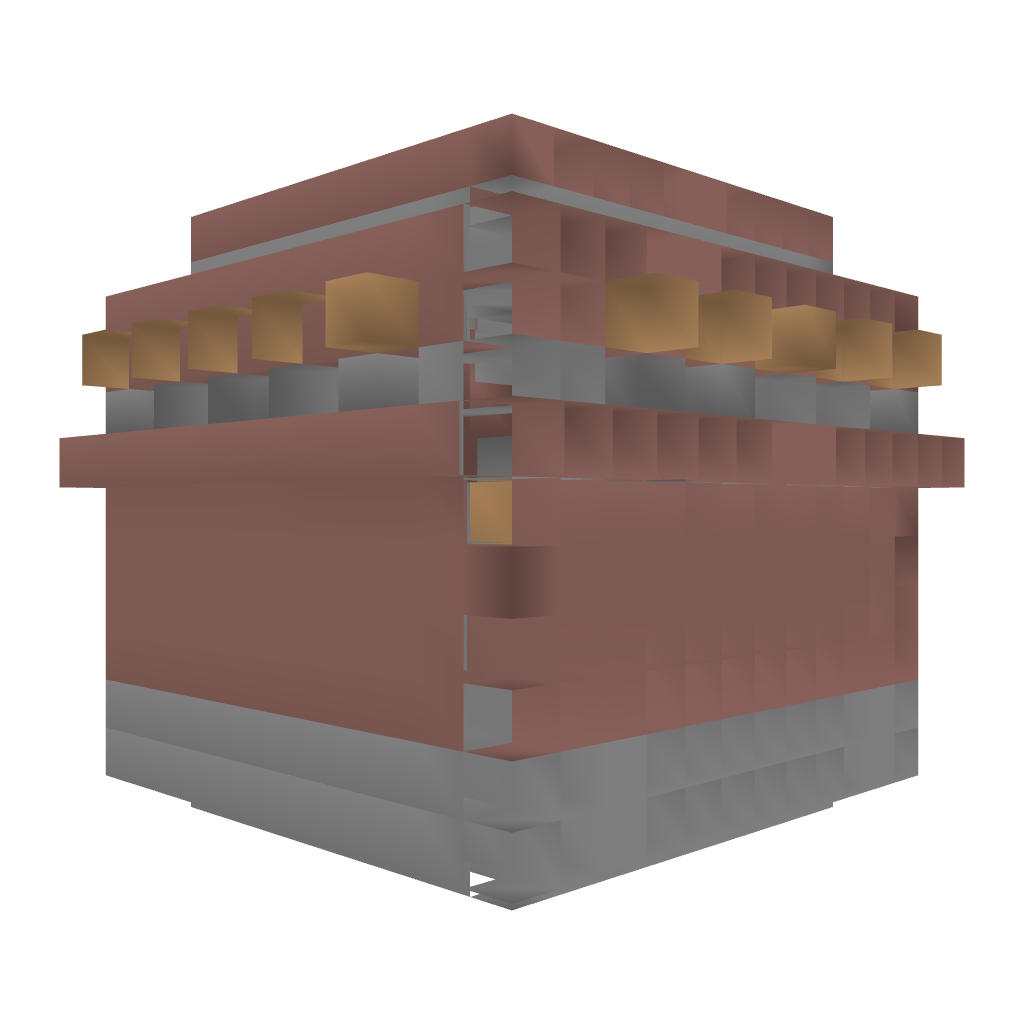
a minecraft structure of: Castle Module - Corner bad low quality